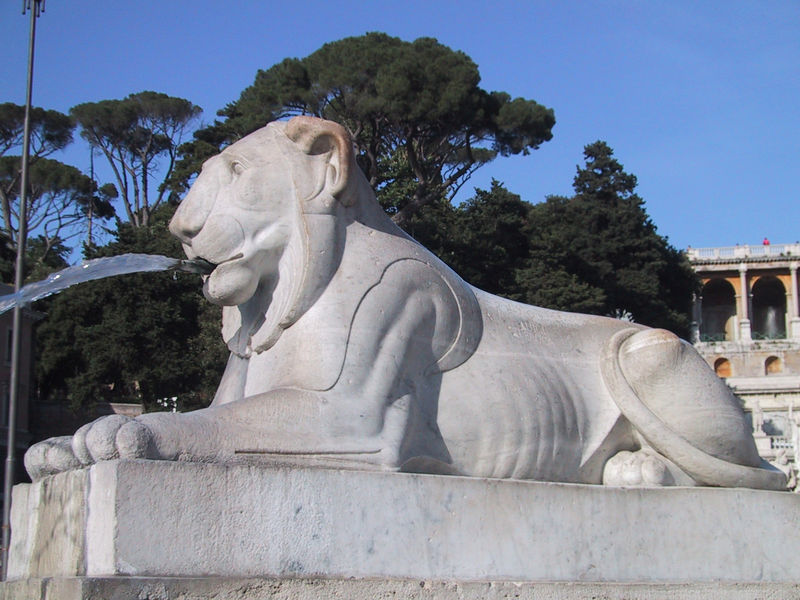
Titel: Ägyptisierender Löwe; Wasserspeier für Brunnen
Künstler: Giuseppe Valadier
Standort: Rom, Piazza del Popolo (EU - I - Latium)
Schlagwörter: baum, blau, himmel, körper, wasser, weiß, bäume, grün, marmor, mund, nase, ohr, säulen, gebäude, park, schloss, tier, anatomie, sockel, stein, natur, figur, ohren, brunnen, garten, skulptur, statue, mähne, schwanz, aussicht, terrasse, farbig, liegen, bogen, italien, süden, rundbogen, schnauz, muskeln, pfoten, bildhauerei, plastik, liegend, foto, bögen, katze, palast, links, rippen, asien, rom, photo, villa, pfote, kiefer, maul, rundbögen, reichtum, fontäne, pinien, löwe, basis, klassik, menschlich, wasserspeier, tatzen, ägypten, klassizistisch, tatze, potsdam, bleu, tieger, tiger, speien, pranken, hinnel, palstik, idien, popolo, e, wasserspeien, wasserspeiend, liegender löwe